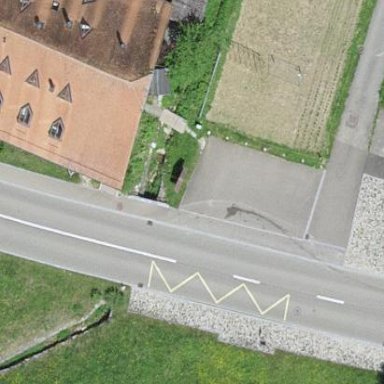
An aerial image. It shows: Street-side parking area.